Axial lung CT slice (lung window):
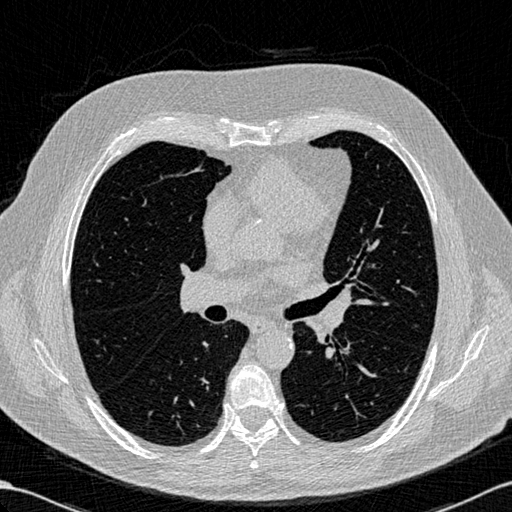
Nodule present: no